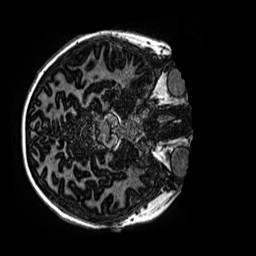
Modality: MP2RAGE
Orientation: axial
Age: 11
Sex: male
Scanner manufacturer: siemens
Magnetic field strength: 3 T
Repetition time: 4 s
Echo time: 0.00299 s